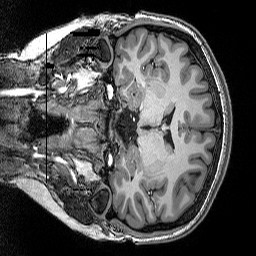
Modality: T1w
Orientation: coronal
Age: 19
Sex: female
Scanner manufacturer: siemens
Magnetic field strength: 3 T
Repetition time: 2.5 s
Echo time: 0.00343 s